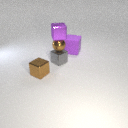
small brown metal sphere above small gray metal cube